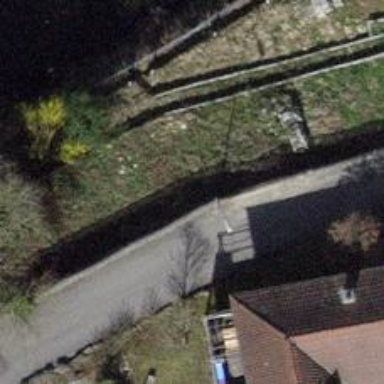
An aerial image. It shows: Wall barrier.